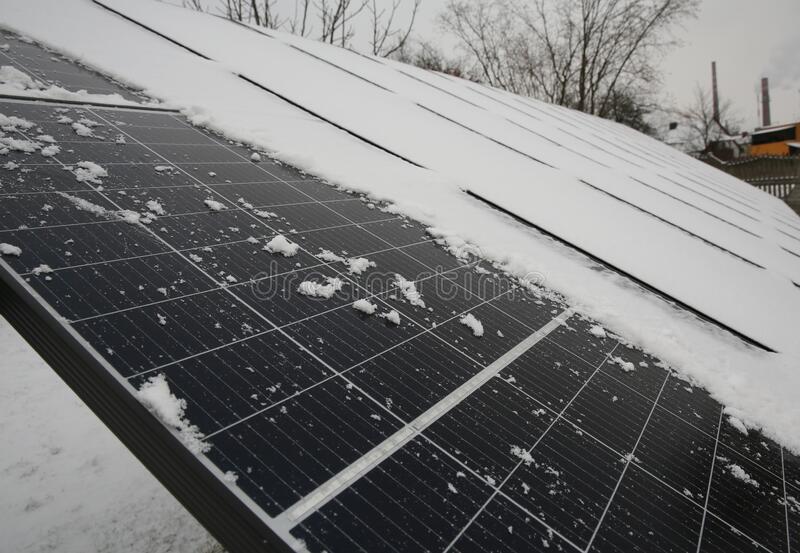
Label: Snow-Covered